Interaction volume radius: 10 \u00c5
Interaction volume height: 15 \u00c5
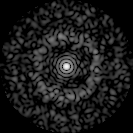
Disorder parameter: 0.8433